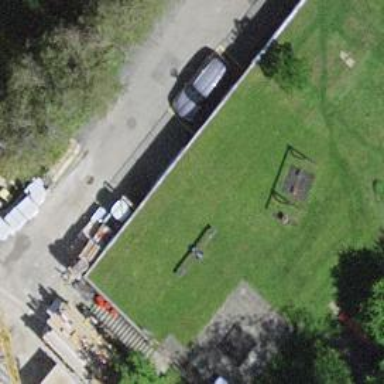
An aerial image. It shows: Garage building with flat grass roof.